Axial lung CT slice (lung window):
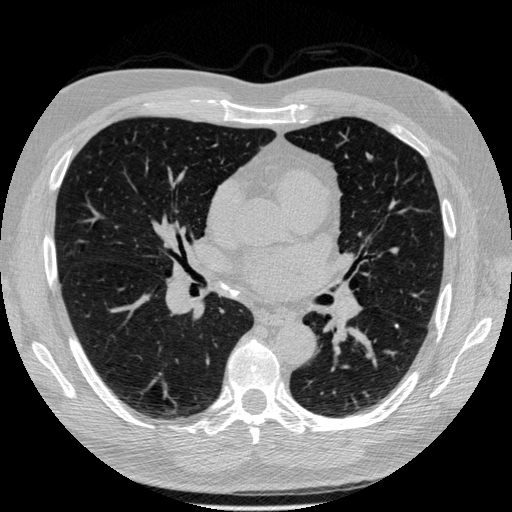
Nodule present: yes
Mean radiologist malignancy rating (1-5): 1.25